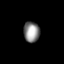
Tissue: lung
Cell type: Endothelial cells
Senescence score: 0.2286
Nuclear area (px): 326
Mean DAPI intensity: 135.592